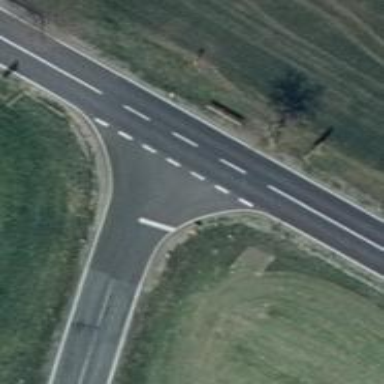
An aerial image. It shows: Stop road.